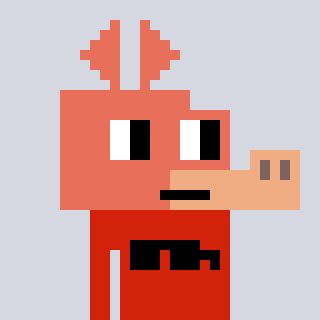
a pixel art character with square orange glasses, a aardvark-shaped head and a red-colored body on a cool background